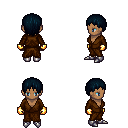
a pixel art fantasy rpg character, female body template, human, dark skin, brown robe, white pants, raven plain hairstyle, gold gloves, metal boots, four views (front, back, left, right), 2x2 character sprite sheet, small pixel art, hard edges, no anti-aliasing